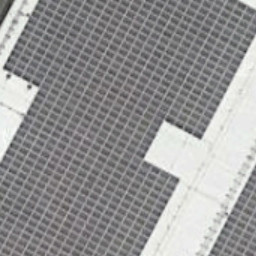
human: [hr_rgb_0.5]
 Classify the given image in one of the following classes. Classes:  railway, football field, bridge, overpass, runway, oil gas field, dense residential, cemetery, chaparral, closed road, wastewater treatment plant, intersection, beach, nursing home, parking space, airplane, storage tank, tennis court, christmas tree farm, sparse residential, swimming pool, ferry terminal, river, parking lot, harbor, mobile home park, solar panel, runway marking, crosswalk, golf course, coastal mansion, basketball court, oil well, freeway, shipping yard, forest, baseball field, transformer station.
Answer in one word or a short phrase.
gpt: solar panel